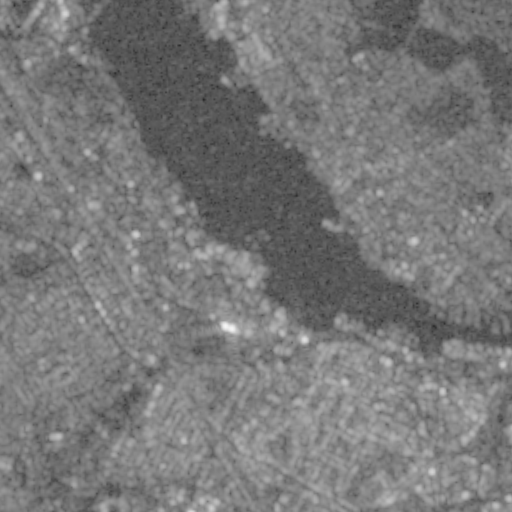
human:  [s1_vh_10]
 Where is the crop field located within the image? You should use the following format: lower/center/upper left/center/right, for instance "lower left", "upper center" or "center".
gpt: The crop field is located in the upper right of the image.
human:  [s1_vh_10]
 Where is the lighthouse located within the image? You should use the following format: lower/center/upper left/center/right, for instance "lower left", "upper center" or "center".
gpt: The lighthouse is located in the upper left of the image.
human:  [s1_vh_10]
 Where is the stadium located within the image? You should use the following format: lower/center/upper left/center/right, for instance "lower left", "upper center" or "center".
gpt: The stadium is located in the lower left of the image.
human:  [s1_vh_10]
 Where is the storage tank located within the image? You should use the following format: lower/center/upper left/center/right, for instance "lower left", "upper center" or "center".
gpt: The storage tank is located in the lower right of the image.
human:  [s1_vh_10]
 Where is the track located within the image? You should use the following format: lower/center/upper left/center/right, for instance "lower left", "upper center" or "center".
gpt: There is no track in the image.

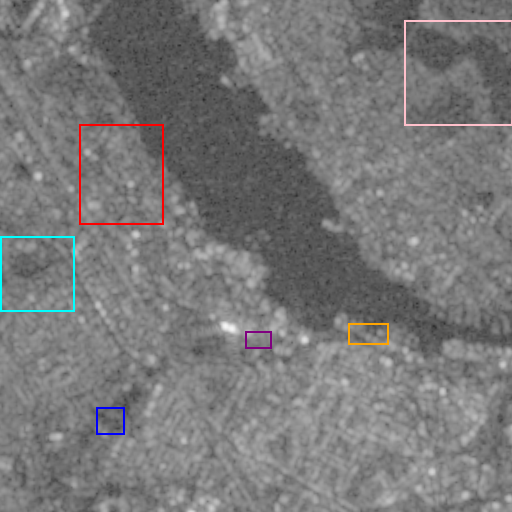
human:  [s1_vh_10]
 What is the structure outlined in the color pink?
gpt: The structure outlined in pink is a crop field.
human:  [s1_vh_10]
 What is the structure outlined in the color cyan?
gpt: The structure outlined in cyan is a park.
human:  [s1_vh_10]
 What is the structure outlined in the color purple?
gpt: The structure outlined in purple is a parking garage.
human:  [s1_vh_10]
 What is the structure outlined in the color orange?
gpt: The structure outlined in orange is a parking lot.
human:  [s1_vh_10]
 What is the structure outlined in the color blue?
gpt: The structure outlined in blue is a stadium.
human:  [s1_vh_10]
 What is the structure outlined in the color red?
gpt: The structure outlined in red is a wastewater plant.
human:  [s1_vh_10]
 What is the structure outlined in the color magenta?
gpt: There is no magenta outline.